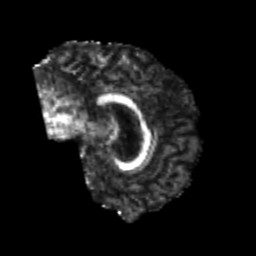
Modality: FA
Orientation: sagittal
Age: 25
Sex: male
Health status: healthy
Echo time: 0.074 s